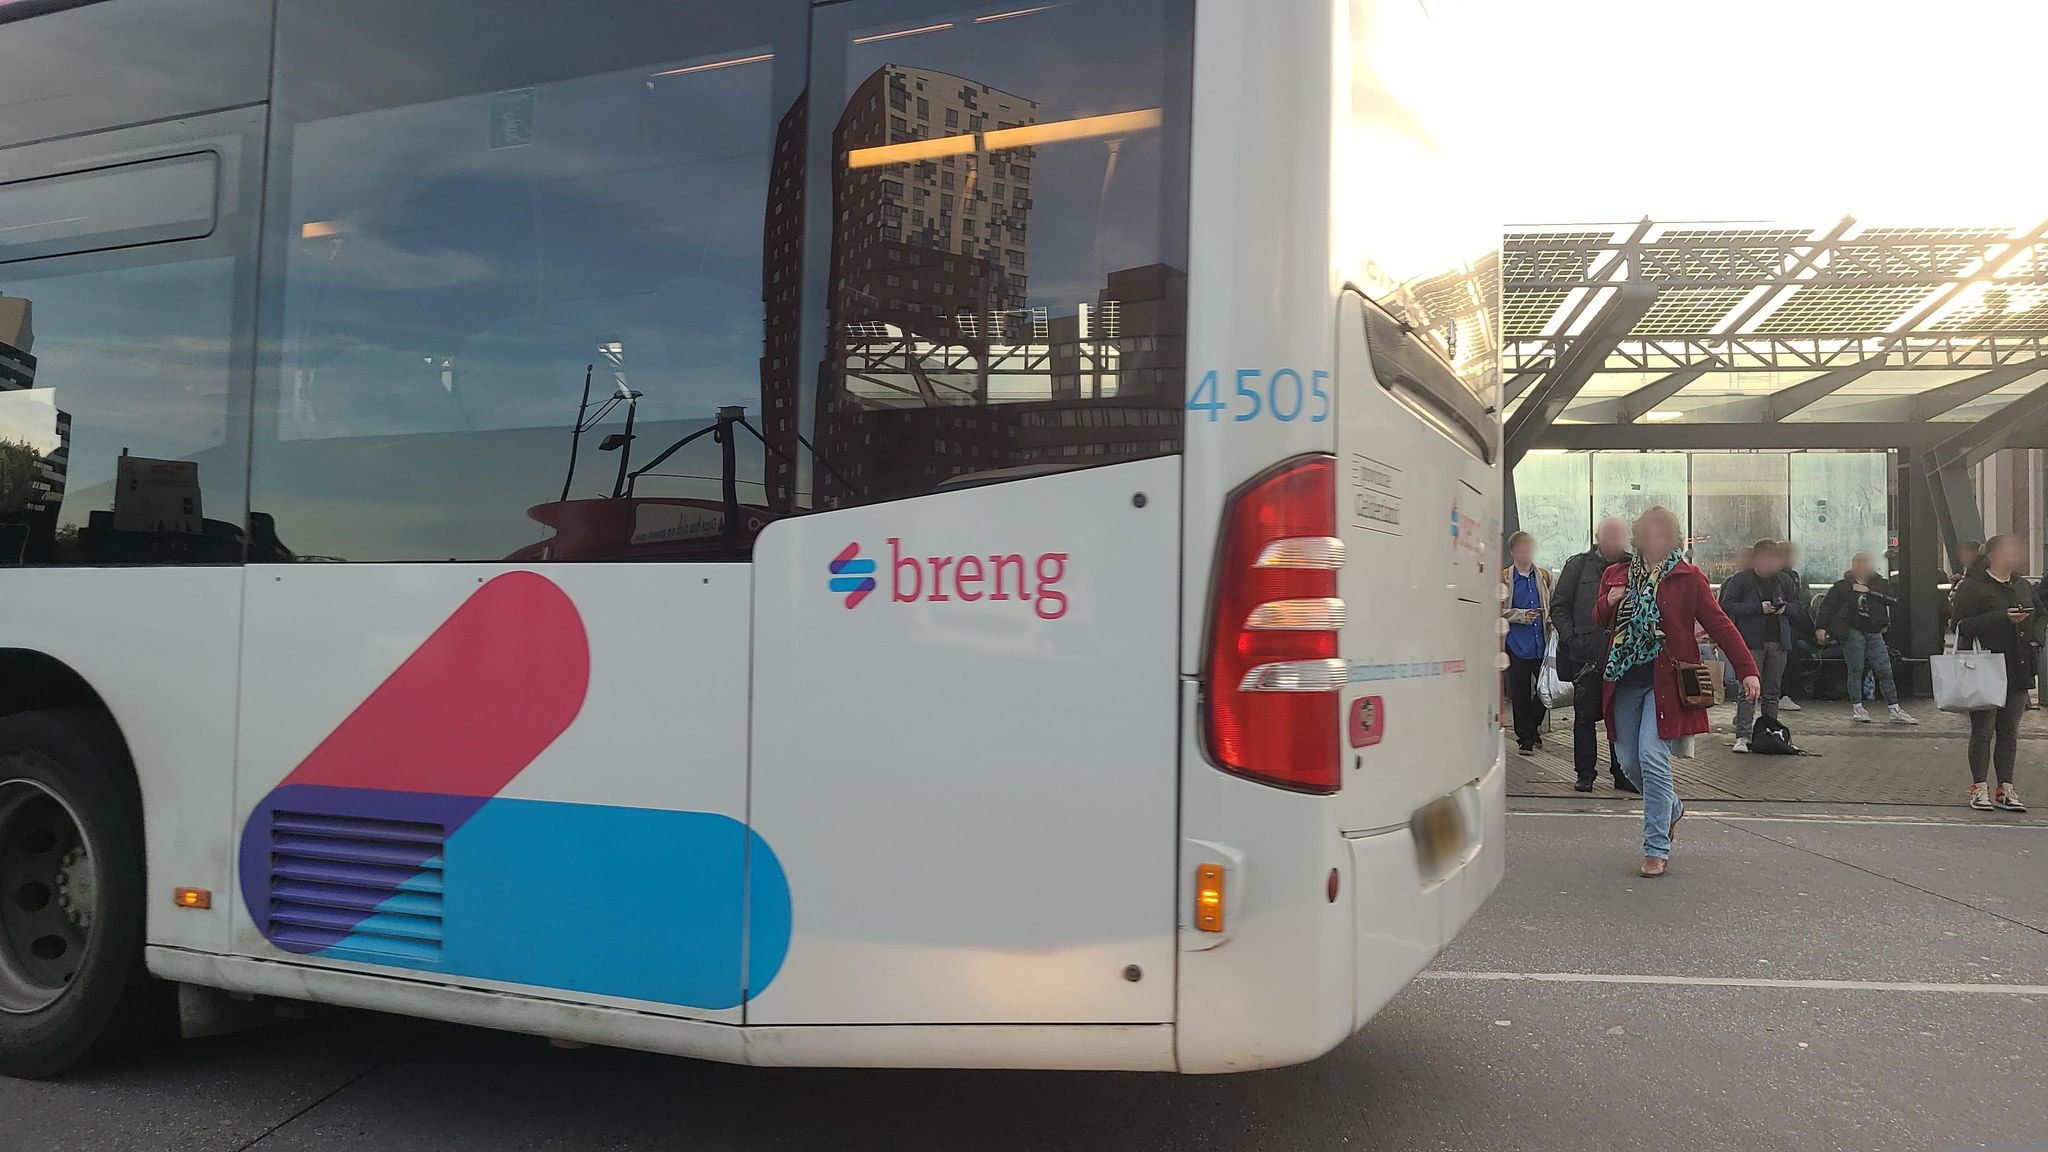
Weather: clear
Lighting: day
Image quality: good
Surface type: walking surface
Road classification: busway
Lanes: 2, 3
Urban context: urban centre
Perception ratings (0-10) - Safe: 0.79, Lively: 6.5, Beautiful: 3.86, Boring: 8.34, Depressing: 2.99, Wealthy: 6.01